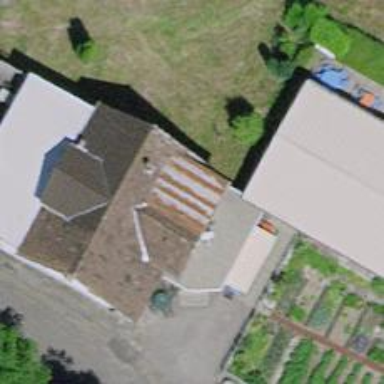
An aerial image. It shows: Restaurant.